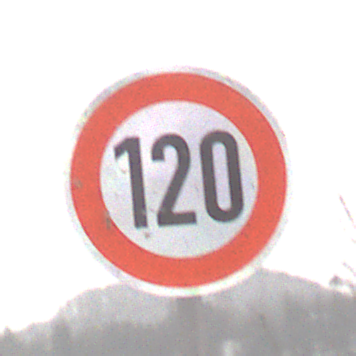
Verkehrszeichen: Geschwindigkeit120
Umgebung: Outdoor, Nature
Tageszeit: Midday
Wetter: Overcast
Licht: Natural
Jahreszeit: Winter
Kontrast: LowContrast